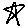
Label: star